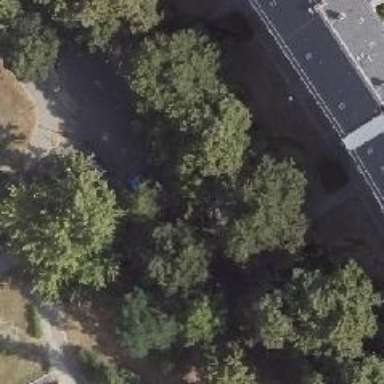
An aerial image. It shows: Avenue lined with broadleaved deciduous trees.